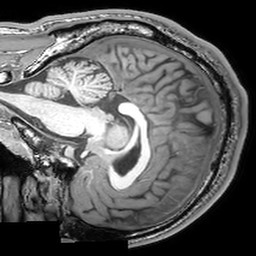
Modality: T1w
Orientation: sagittal
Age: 24
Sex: male
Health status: healthy
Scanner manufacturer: philips
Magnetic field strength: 3 T
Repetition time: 0.007006 s
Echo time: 0.003161 s